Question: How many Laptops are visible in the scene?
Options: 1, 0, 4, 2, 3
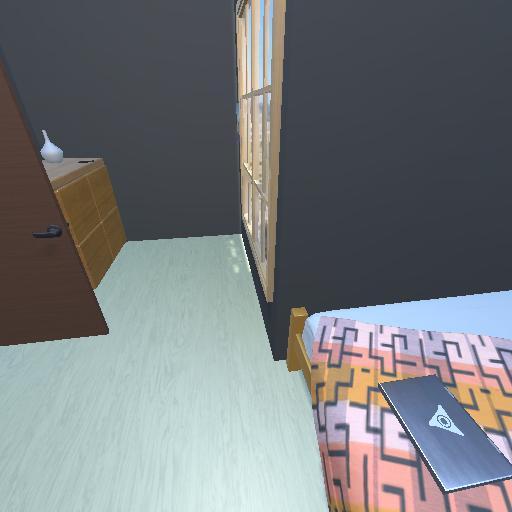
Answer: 1